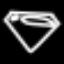
Label: diamond